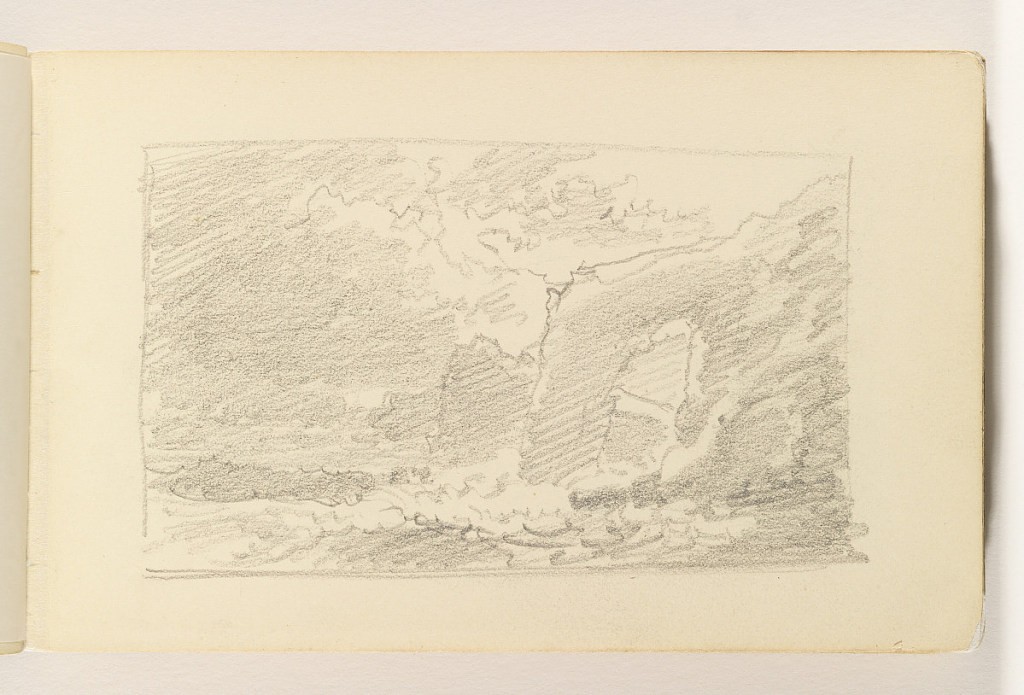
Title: Choppy Sea with Three Sections of Cliffs
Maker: William Trost Richards, American, 1833–1905
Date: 1885–90
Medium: Graphite on cream wove paper, bound
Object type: Sketchbook folio
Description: Choppy sea in foreground with cliffs at right in three sections.